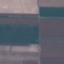
Label: AnnualCrop